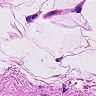
Metastatic tissue present: no